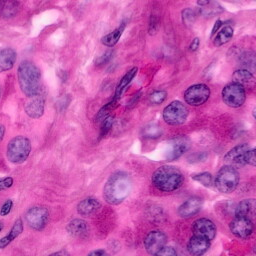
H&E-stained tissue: Pancreatic